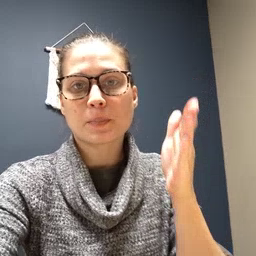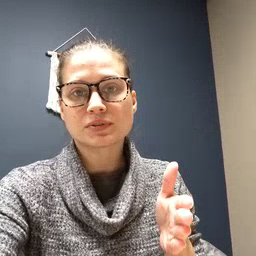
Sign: person